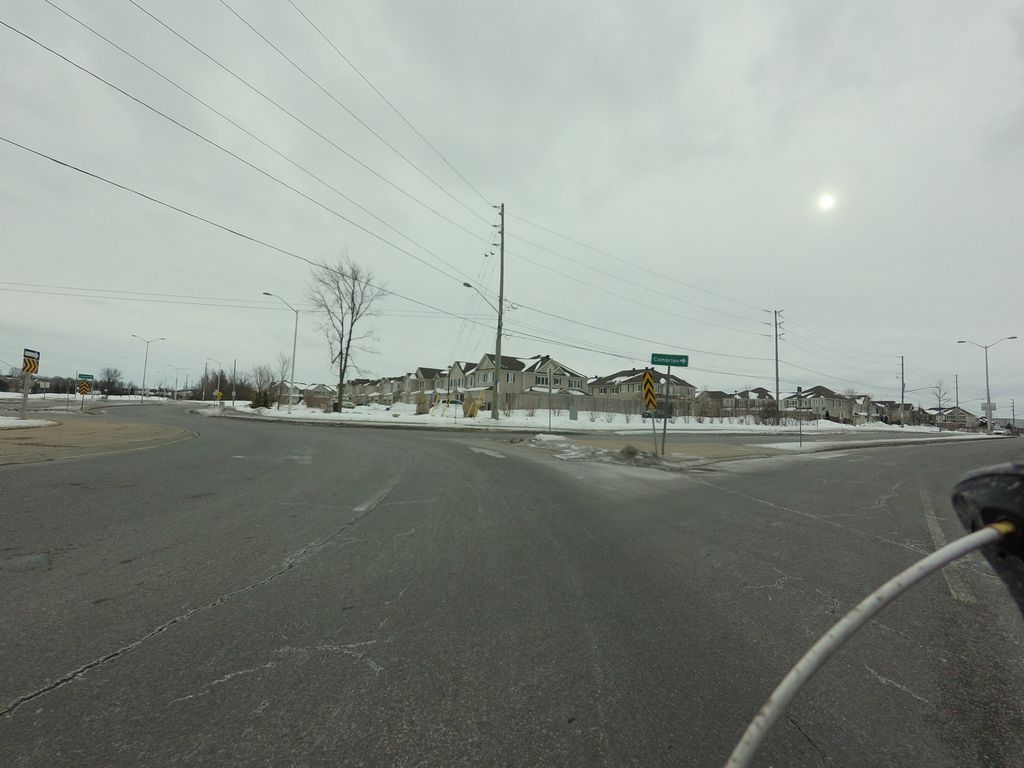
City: ottawa-gatineau